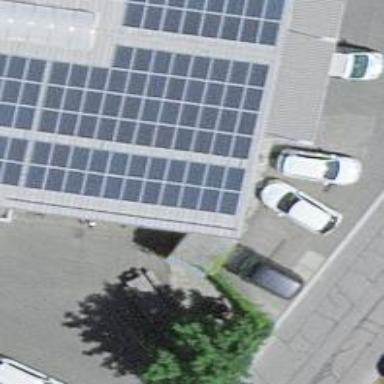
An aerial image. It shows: Charging station.